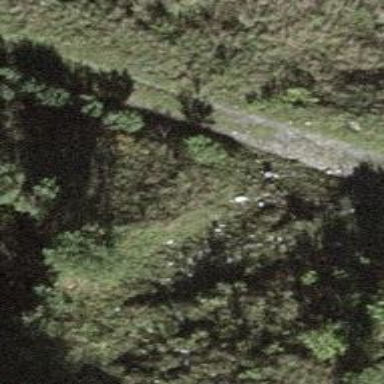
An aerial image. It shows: Track road with grade4 tracktype.